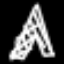
Label: The Eiffel Tower